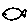
Label: fish